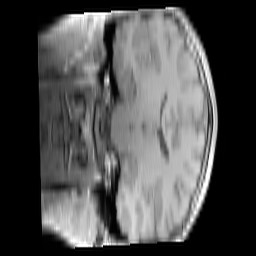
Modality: T1w
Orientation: coronal
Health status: ill
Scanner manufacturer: siemens
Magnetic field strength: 3 T
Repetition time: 0.4 s
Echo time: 0.00272 s